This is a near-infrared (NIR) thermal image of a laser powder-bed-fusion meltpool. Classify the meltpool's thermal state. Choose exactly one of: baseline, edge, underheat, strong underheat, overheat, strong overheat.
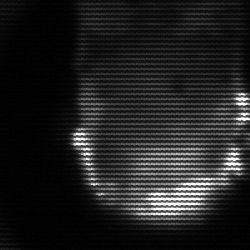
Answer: baseline